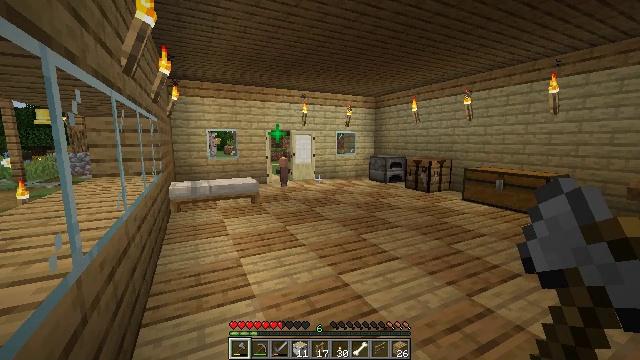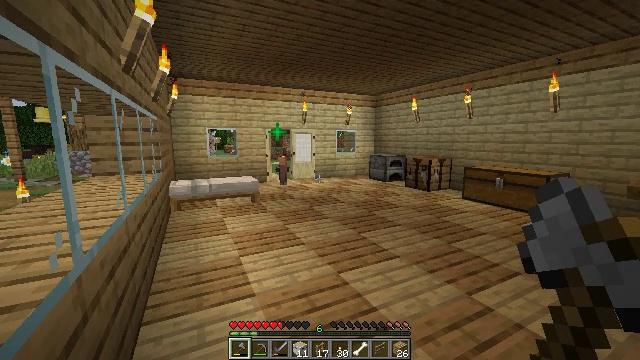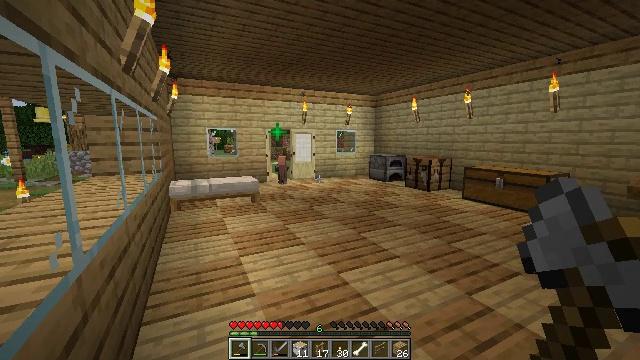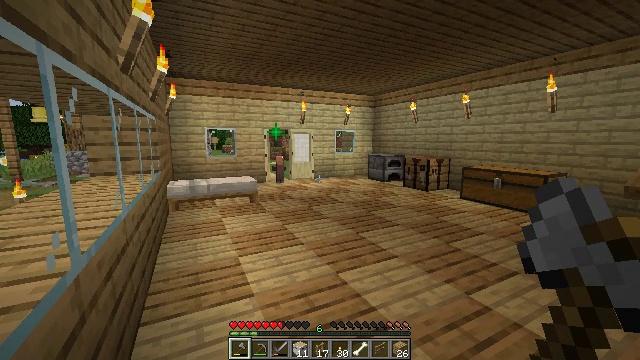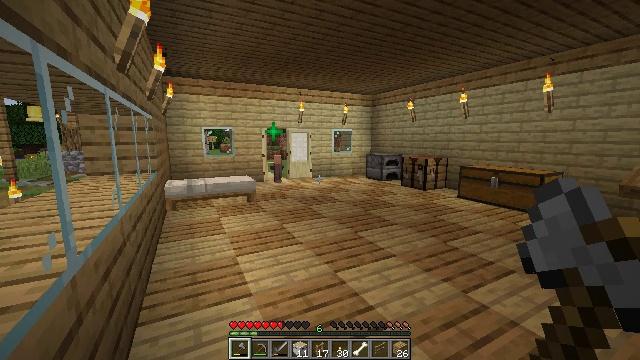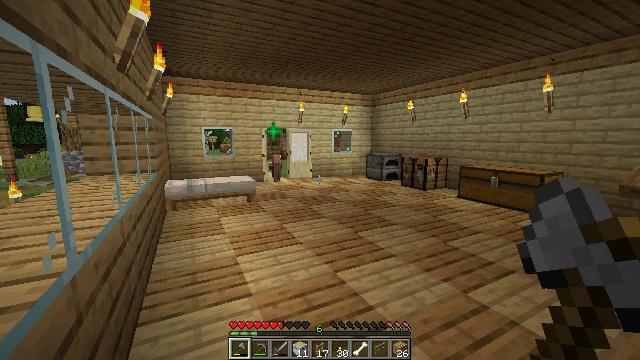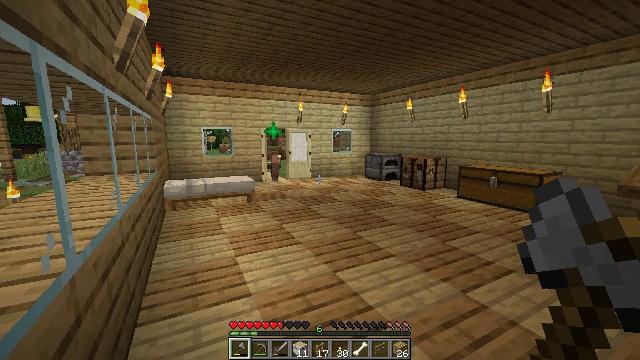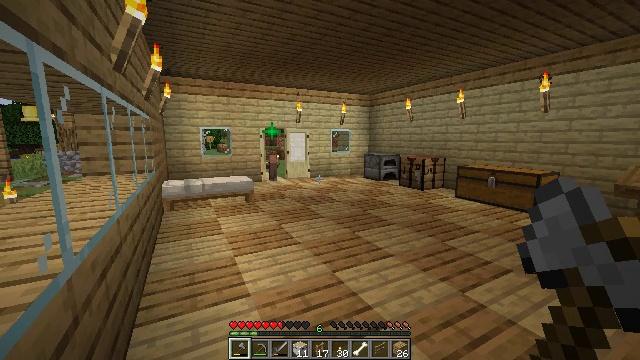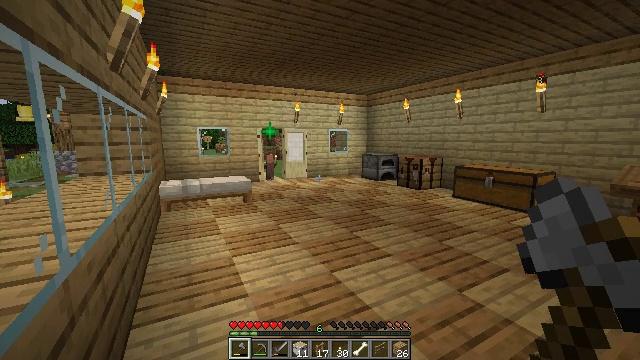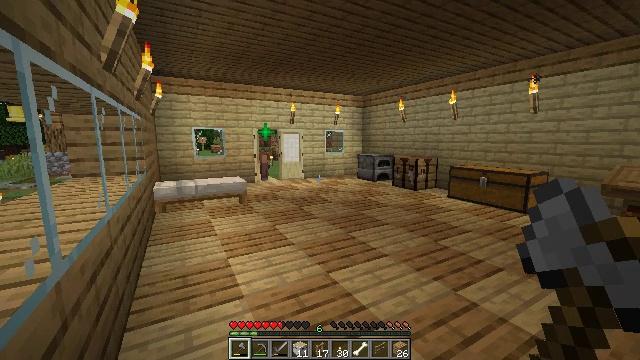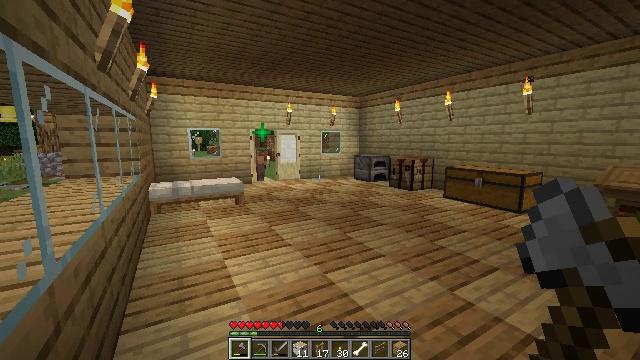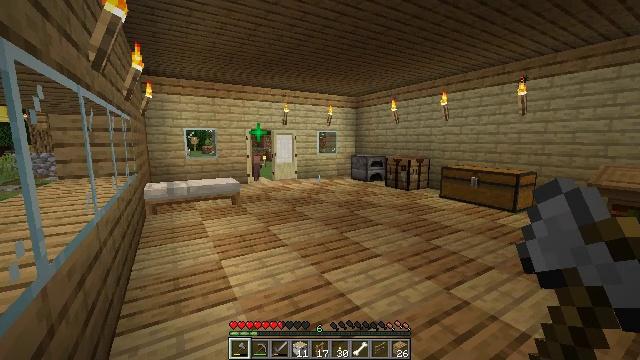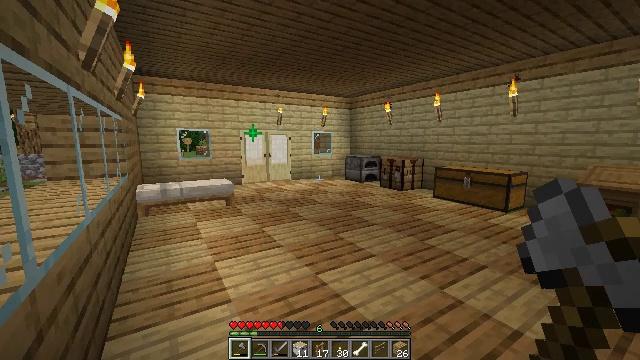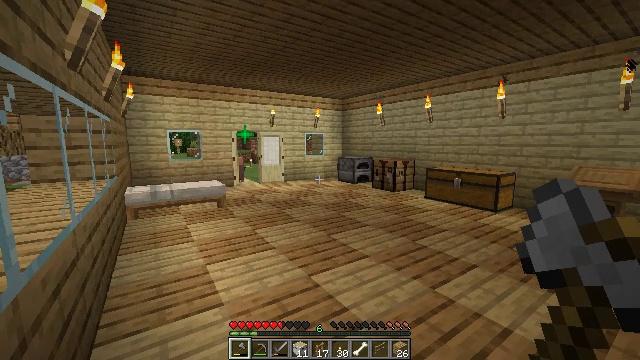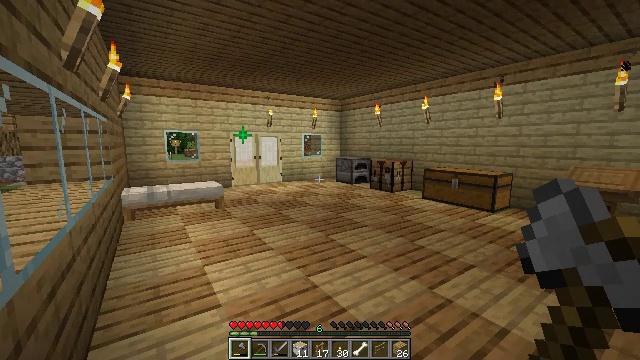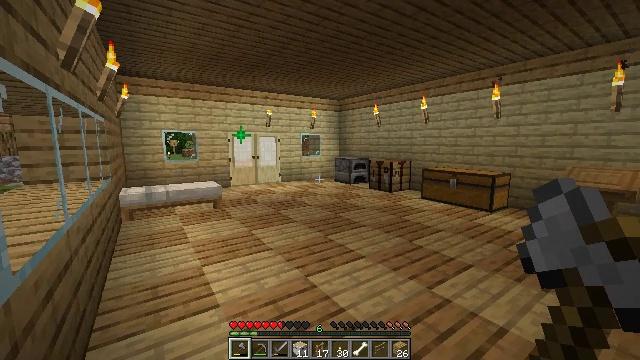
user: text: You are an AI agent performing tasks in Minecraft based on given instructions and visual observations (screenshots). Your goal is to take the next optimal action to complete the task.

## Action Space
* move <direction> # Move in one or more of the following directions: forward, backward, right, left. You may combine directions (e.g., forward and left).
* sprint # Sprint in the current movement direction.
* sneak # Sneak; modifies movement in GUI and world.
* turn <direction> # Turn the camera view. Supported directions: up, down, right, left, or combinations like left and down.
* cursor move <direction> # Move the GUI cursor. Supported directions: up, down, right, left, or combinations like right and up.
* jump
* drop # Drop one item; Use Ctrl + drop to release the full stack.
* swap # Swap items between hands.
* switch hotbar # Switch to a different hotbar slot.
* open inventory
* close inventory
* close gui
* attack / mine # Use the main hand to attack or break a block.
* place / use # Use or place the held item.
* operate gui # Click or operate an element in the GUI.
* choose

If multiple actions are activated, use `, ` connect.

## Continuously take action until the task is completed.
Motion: motion action
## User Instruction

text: Use the crafting table to create a gray bed.
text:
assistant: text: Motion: no_op
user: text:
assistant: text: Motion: no_op
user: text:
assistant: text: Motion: no_op
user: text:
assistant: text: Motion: no_op
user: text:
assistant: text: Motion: no_op
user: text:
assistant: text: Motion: no_op
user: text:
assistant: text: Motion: no_op
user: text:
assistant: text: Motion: no_op
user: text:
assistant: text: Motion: no_op
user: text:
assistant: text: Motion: no_op
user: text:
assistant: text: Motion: no_op
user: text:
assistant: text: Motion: turn right
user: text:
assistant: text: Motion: turn right
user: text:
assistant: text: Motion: no_op
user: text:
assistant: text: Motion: no_op
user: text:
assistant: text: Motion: no_op
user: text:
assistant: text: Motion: no_op
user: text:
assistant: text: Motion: no_op
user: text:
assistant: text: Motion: no_op
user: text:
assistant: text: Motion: turn right
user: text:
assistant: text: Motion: no_op
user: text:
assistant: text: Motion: turn right
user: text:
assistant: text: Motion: no_op
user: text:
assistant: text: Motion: turn right
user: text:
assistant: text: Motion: turn right
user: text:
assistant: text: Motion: turn right
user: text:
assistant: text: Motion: turn right
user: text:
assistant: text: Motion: turn right
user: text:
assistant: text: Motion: turn right
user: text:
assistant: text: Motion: no_op